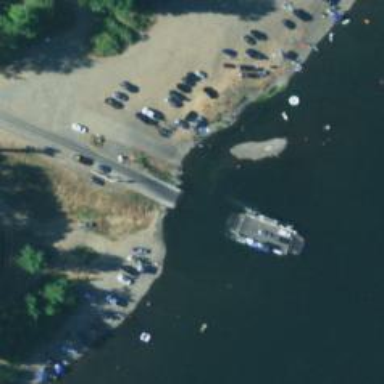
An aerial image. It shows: Secondary ferry.